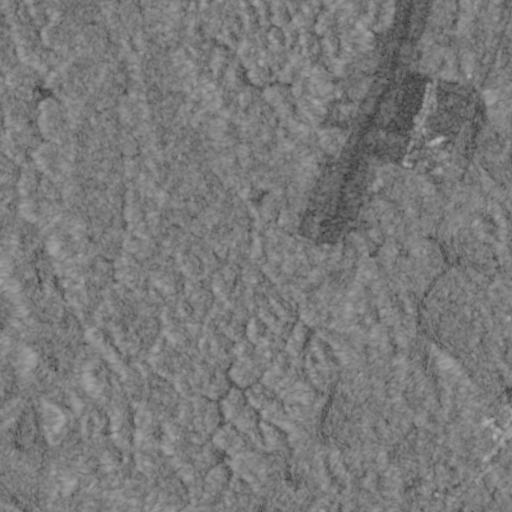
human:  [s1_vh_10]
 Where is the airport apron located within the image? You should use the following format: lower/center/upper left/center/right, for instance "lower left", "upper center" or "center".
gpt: The airport apron is located in the upper right of the image.
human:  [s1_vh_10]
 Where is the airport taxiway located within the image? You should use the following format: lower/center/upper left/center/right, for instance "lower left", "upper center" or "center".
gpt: The airport taxiway is located in the upper right of the image.
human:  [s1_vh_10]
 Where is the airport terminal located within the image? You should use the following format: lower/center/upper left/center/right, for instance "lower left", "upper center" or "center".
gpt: The airport terminal is located in the upper right of the image.
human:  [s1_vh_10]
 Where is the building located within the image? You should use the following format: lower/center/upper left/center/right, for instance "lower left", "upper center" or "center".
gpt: There is no building in the image.

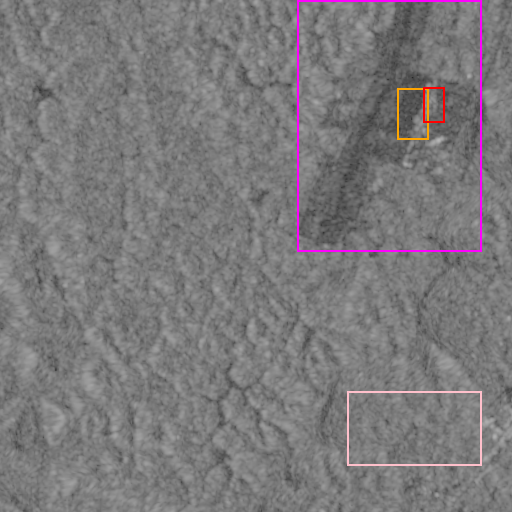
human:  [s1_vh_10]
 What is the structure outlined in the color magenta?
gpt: The structure outlined in magenta is an airport.
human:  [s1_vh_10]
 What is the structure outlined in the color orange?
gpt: The structure outlined in orange is an airport apron.
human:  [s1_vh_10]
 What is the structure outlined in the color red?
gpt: The structure outlined in red is an airport terminal.
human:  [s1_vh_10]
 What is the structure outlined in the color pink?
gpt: The structure outlined in pink is a crop field.
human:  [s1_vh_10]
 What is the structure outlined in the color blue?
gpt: There is no blue outline.